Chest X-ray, AP view. Patient: 27 years old, sex F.
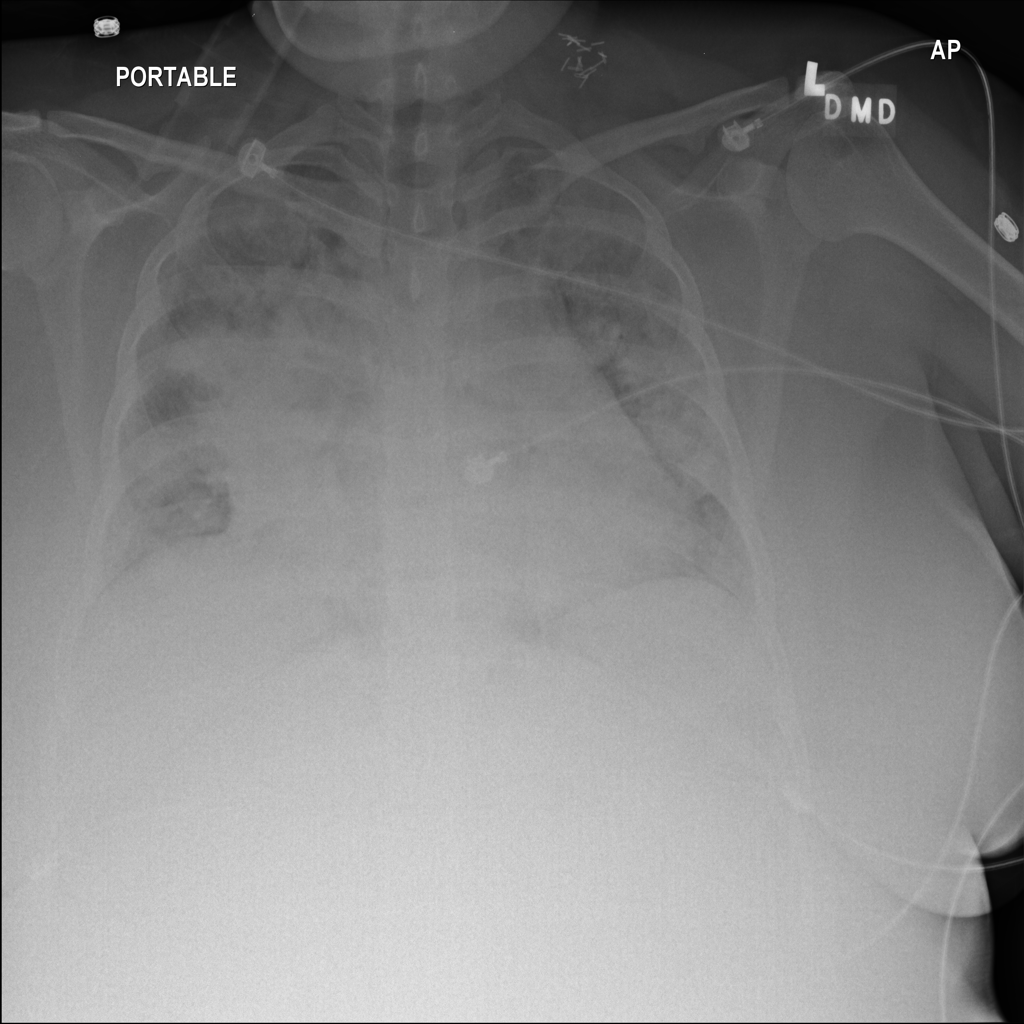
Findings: Consolidation, Infiltration